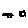
Label: fish